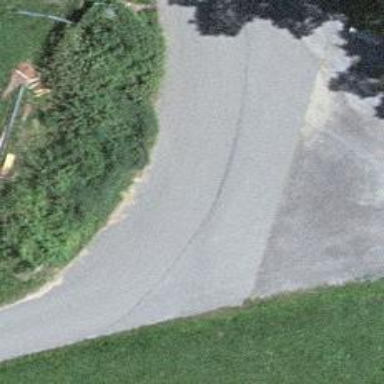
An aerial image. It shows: Gravel track with grade1 tracktype.